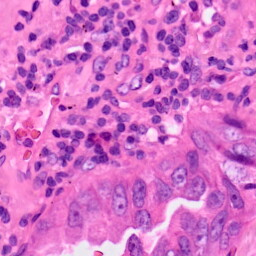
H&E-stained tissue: Lung